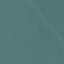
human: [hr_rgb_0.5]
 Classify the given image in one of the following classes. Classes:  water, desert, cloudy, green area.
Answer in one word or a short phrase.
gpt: water